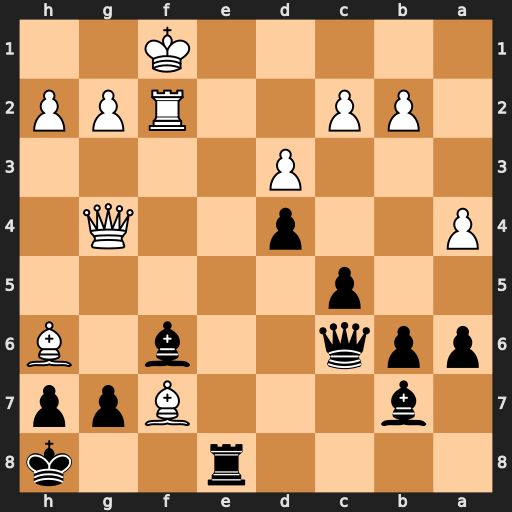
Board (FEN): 4r2k/1b3Bpp/ppq2b1B/2p5/P2p2Q1/3P4/1PP2RPP/5K2
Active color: b
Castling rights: -
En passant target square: -
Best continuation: Rf8 Bb3 gxh6